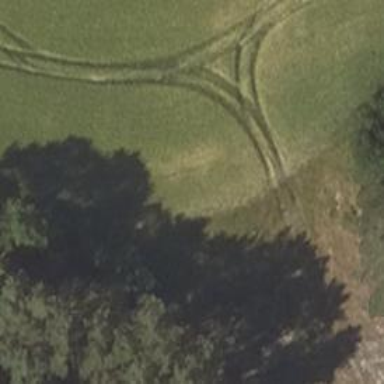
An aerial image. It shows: Gravel track with grade2 quality.